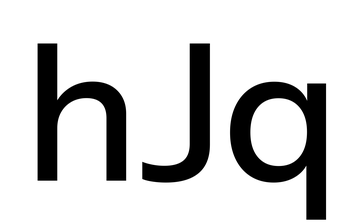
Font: InstrumentSans_Medium